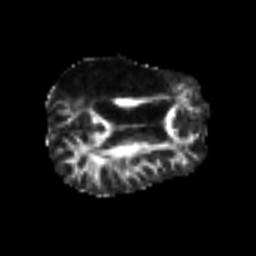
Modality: FA
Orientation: axial
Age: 54
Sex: male
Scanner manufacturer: siemens
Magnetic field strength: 3 T
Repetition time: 6.1 s
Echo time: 0.101 s